Question: I'm designing a database for a new CMS and having some trouble structuring tables for files and images.
Current design is to have tables with file info:
- 'files''name''filename''extension''lang''size'- 'images''name''filename''exstension''alt'
Above them are tables for specific types named: 'product_files', 'article_files'.
They have fields like (for 'product' and 'images'): 'id', 'image_id', 'product_id', 'position'.
These tables are there because it can happen that different products have same images.
The thing is, I'm repeating those middle tables for every use case (2 for products, 2 for articles, etc.).
I was thinking of combining them in one table like:
- 'items_images''table''table_id''image_id''position'
Is that a good way to go? Or should I leave it as is? To my knowledge I can't set foreign keys on a table like that connecting it to tables of products or articles.
Edit:
It seems I wasn't very clear about the problem. I don't know how to best display it here so I'll explain the picture (<URL>:  Just ignore the lines.
Top row are tables with actual file info. Documents, images and videos respectively.
Middle row are six tables grouped into three and each group connected to their table (products and articles). What I would like to do is make only three out of those six but still keep them connected to both products and articles at the same time. Maybe the solution is some 4th table but I don't know.
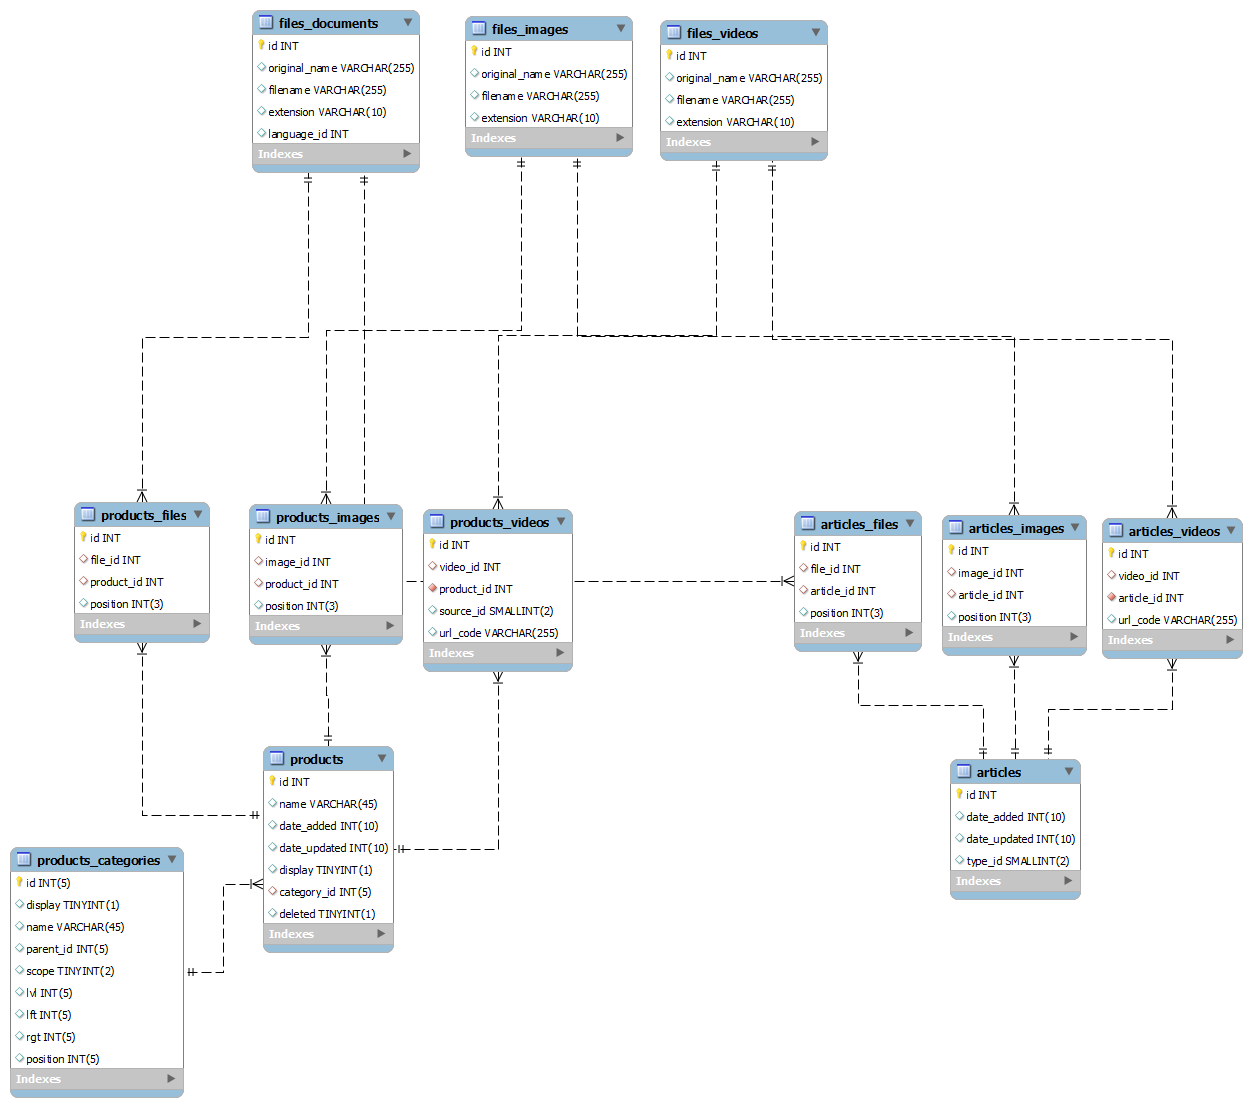
Answer: You can use a table structure like :
id, image_id, pointer_id, position, type
where type will tell if it's a product, article etc.